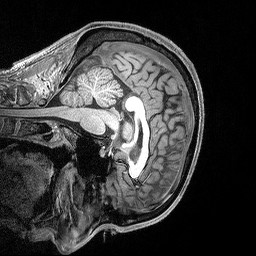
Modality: T1w
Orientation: sagittal
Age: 34
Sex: male
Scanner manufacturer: siemens
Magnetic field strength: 3 T
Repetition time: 2.3 s
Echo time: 0.00298 s